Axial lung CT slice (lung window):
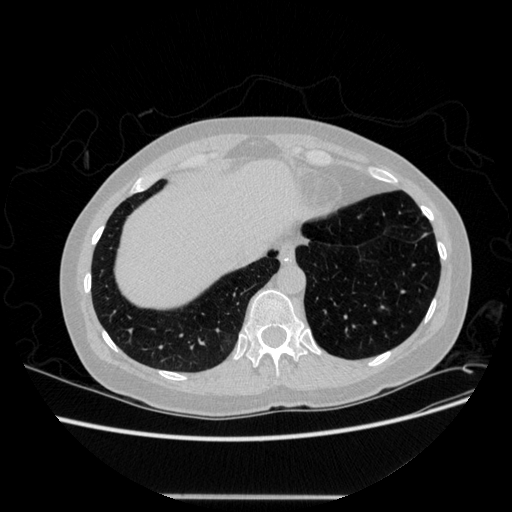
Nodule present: no